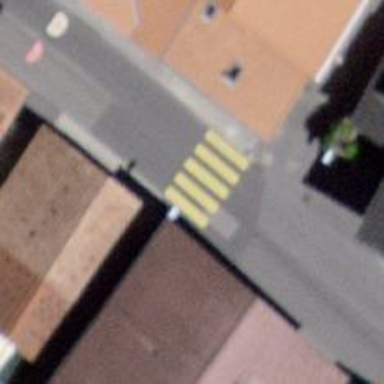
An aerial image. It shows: Uncontrolled zebra crossing on the road.